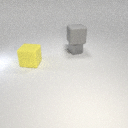
large gray rubber cube above small gray metal cube